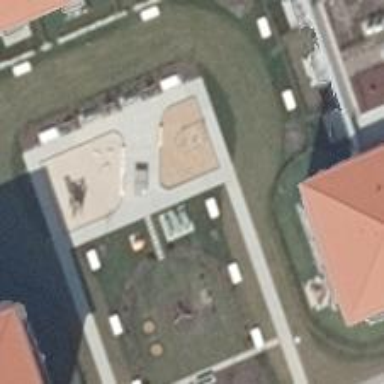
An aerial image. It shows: Playground with swings.